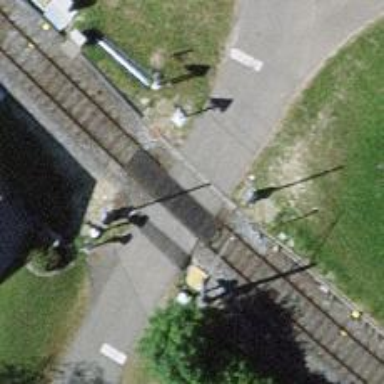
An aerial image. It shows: Railway level crossing.